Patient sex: M
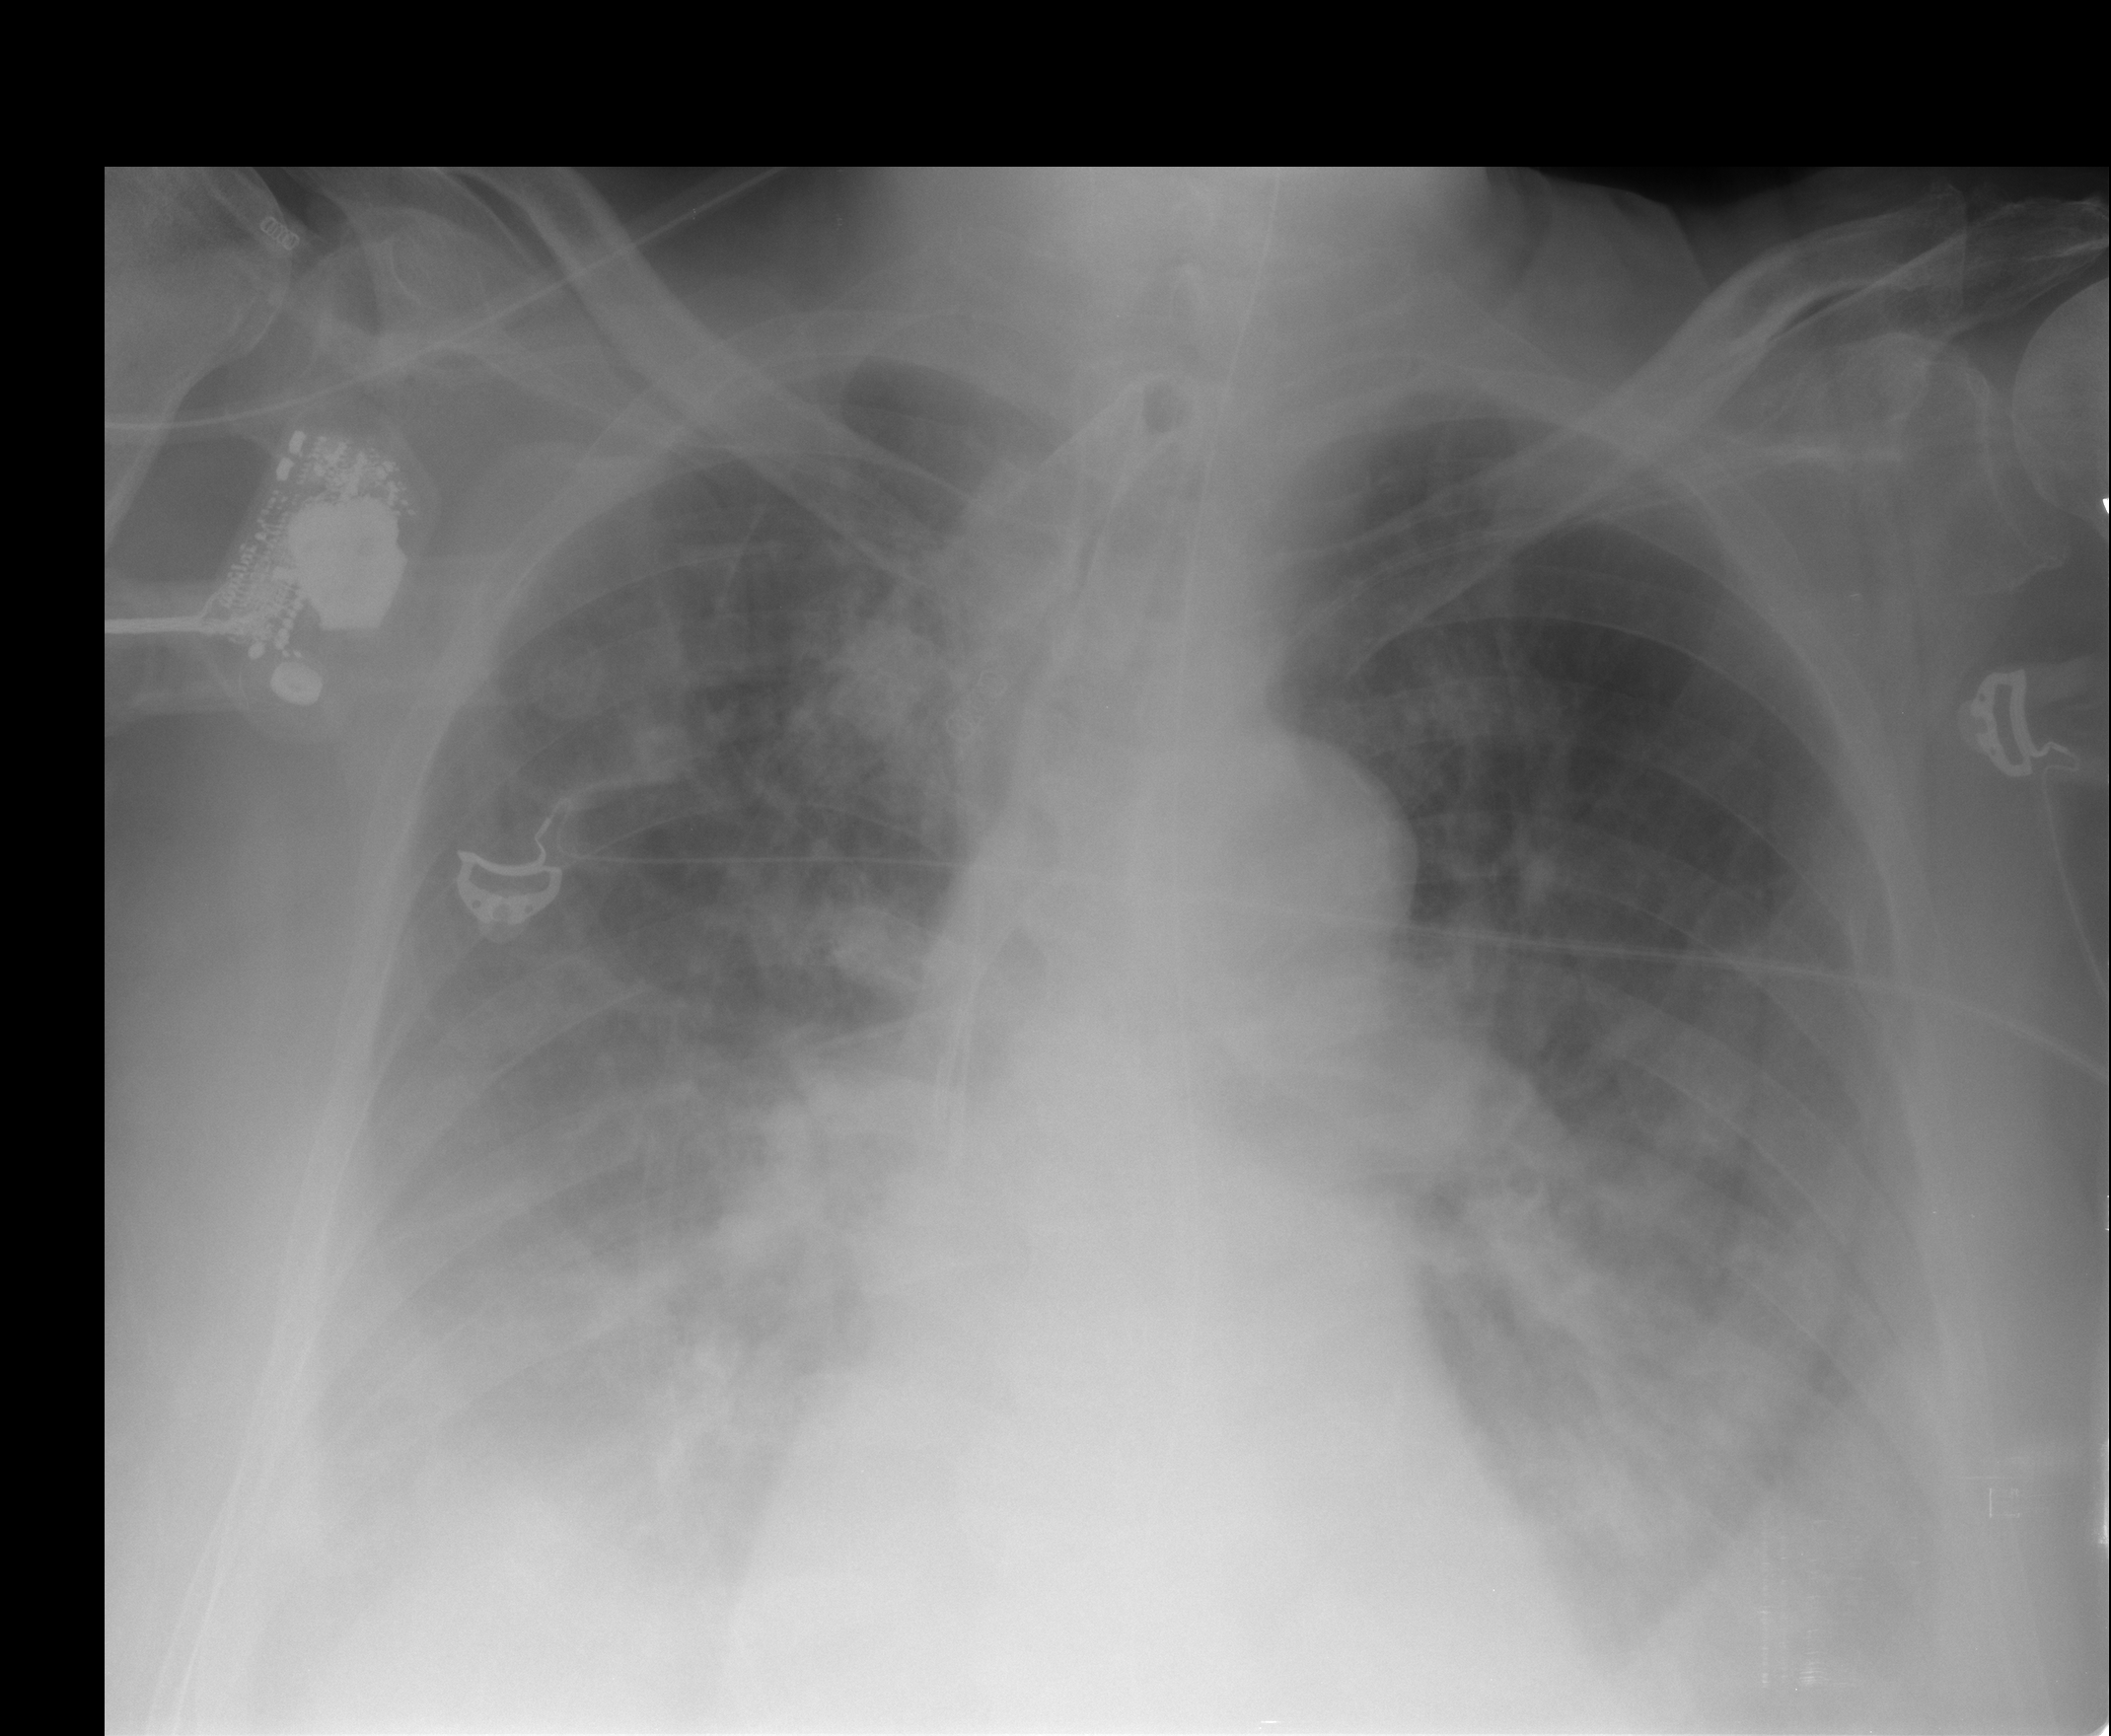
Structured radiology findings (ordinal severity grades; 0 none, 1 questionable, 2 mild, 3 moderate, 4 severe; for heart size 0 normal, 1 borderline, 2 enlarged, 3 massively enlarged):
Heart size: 1
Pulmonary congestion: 3
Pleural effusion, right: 3
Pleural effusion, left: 3
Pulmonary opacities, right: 3
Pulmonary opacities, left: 3
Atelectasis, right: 2
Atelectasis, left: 2